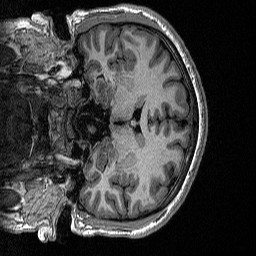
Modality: T1w
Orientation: coronal
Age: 19
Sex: male
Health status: healthy
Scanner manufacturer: siemens
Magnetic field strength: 1.5 T
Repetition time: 2.73 s
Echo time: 0.00357 s